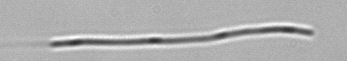
Label: Leptocylindrus